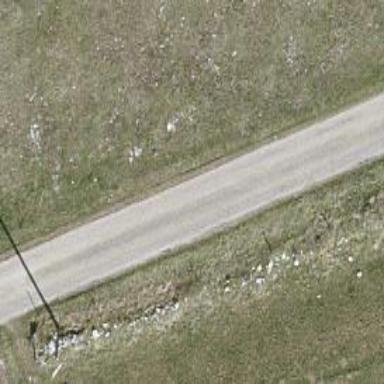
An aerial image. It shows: Unclassified road forming route.